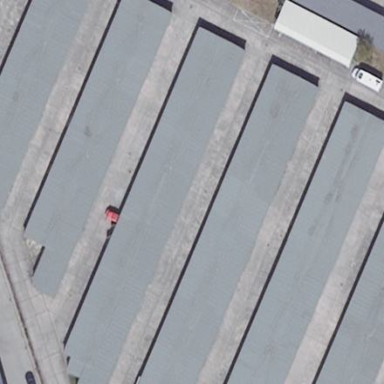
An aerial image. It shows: Group of garages.